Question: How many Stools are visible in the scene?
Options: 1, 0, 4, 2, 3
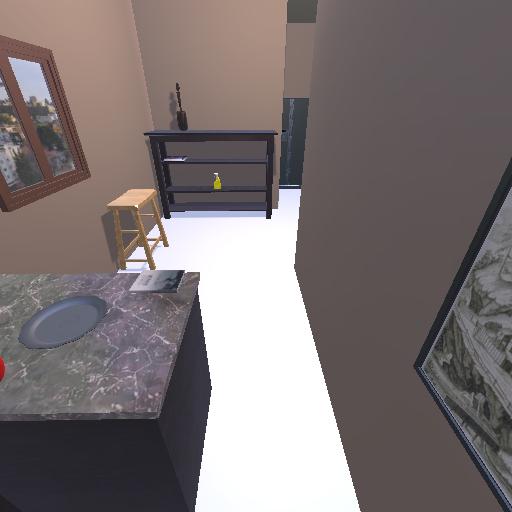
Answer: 1